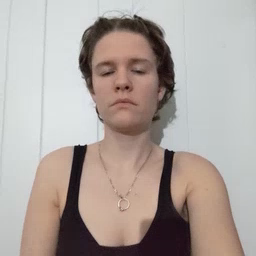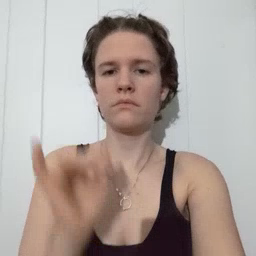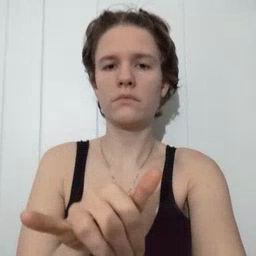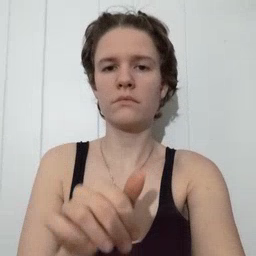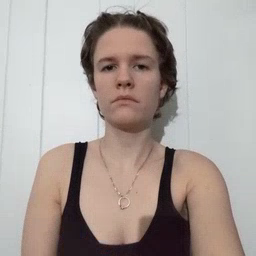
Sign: that